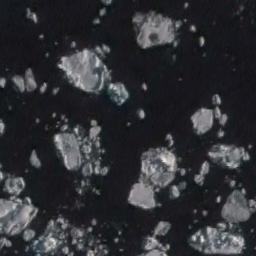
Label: sea_ice